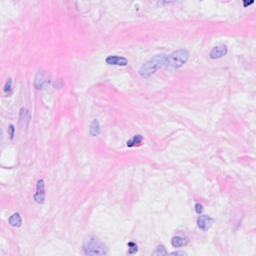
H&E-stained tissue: Breast